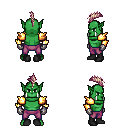
a pixel art fantasy rpg character, male body template, orc, green skin, gold arm armor, magenta pants, white blonde mohawk hairstyle, metal gloves, black shoes, four views (front, back, left, right), 2x2 character sprite sheet, small pixel art, hard edges, no anti-aliasing